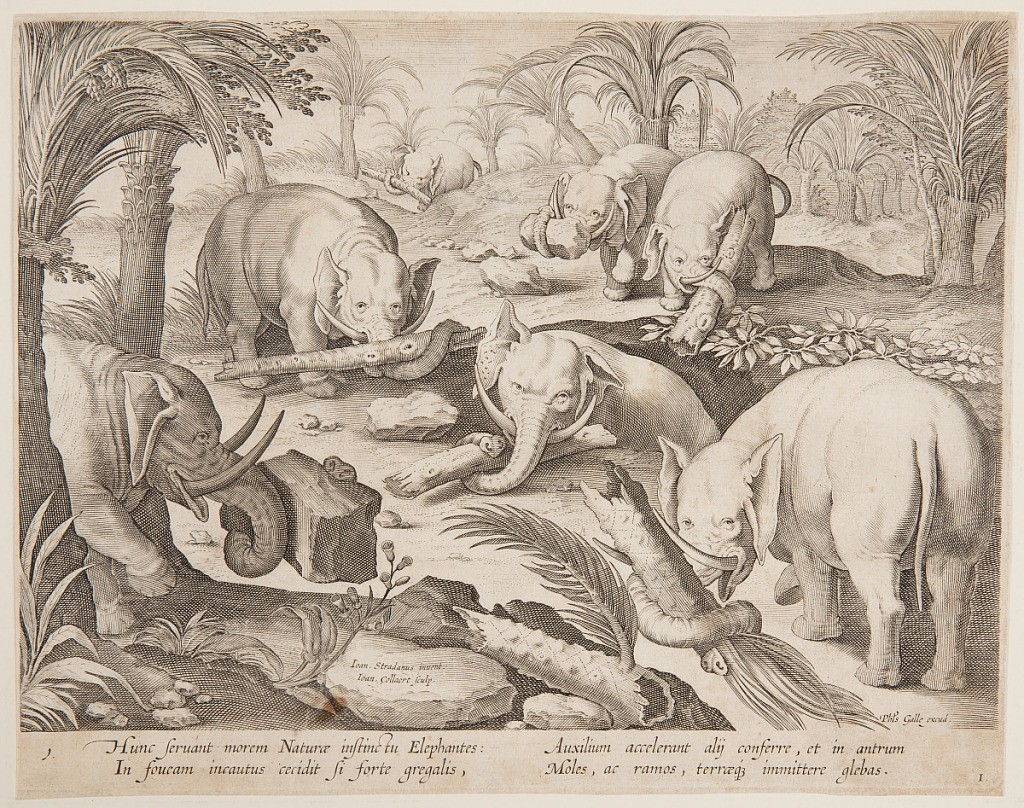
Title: Elephants Helding Each Other out of a Trap, plate 1 from the Venationes Ferarum, Avium, Piscium series
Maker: Jan van der Straet, called Stradanus, Flemish, 1523–1605
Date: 1596 or after
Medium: Engraving on paper
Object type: Print
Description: Horizontal rectangle. An elephant is trapped in a deep pit, in the middle ground. Other elephants carry stones and tree trunks in an effort to rescue him. Inscribed on stone, near left center: "Ioan Stradanus invent. / Ioan Collaert Sculp." At lower right: "Phls Galle excud." Below: HUNC SERVANT MOREM NATURAE INSTINCTII ELEPHANTIS...